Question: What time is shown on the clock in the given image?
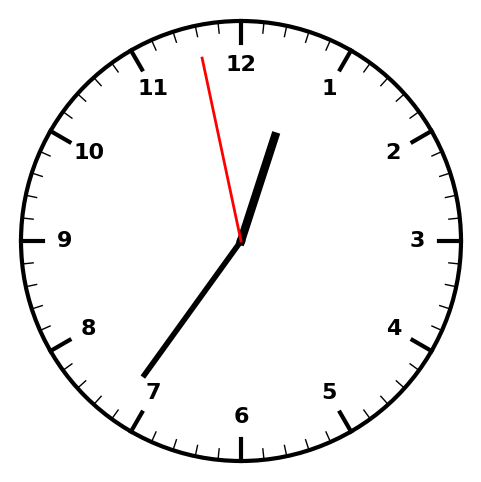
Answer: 12:35:58